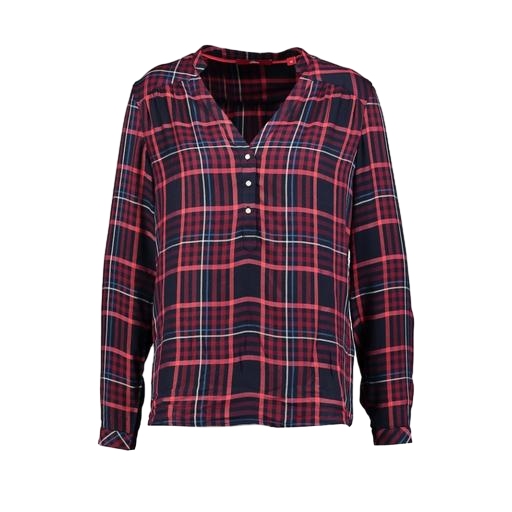
red seraphina plaid-print blouse, red and blue checked shirt, red and blue v neck shirt, white background